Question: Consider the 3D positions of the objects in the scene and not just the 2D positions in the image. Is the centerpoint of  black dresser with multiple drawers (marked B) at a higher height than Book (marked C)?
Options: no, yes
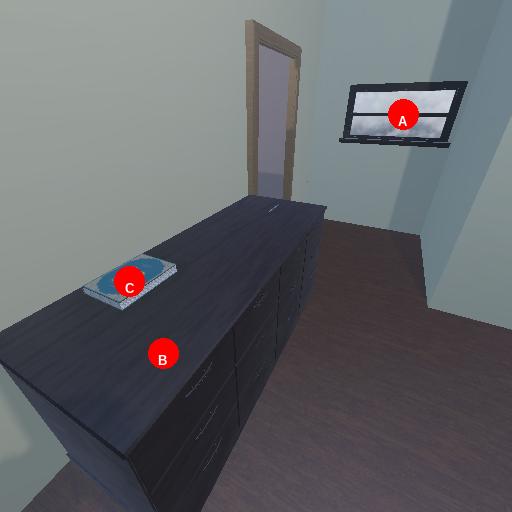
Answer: no